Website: macys
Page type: review-order
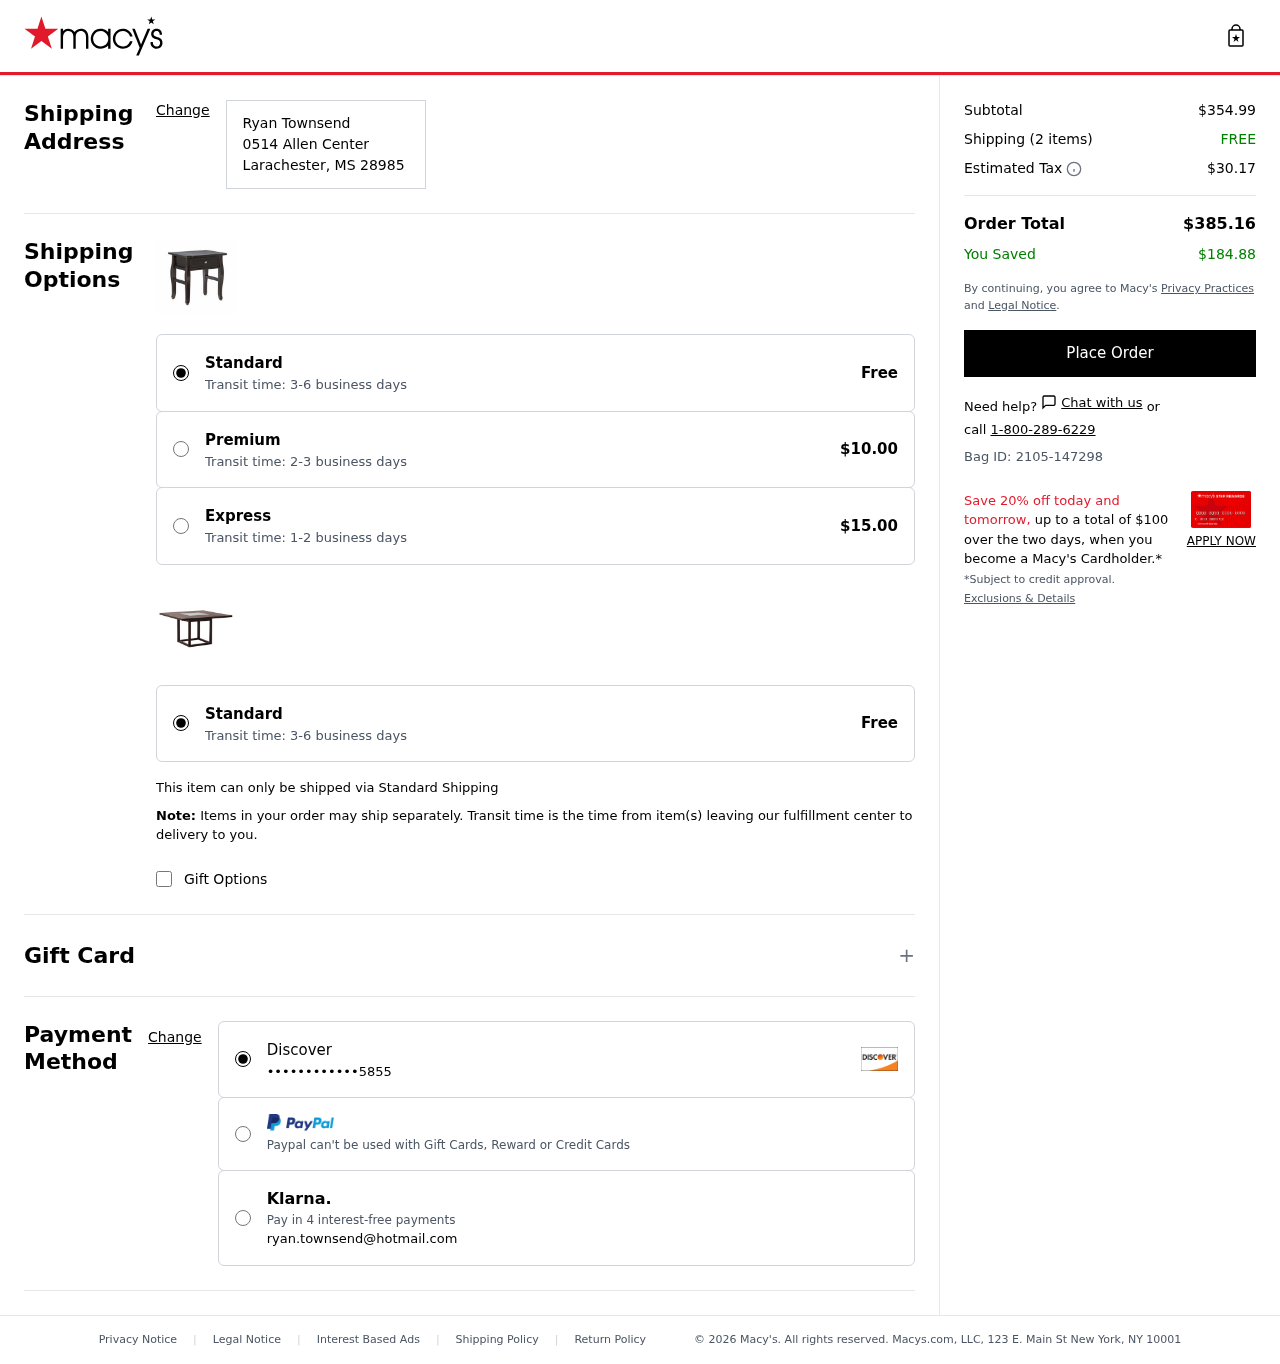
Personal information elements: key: PII_CARD_LAST4
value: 5855
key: PII_CARD_TYPE
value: Discover
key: PII_CITY
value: Larachester
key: PII_EMAIL
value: ryan.townsend@hotmail.com
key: PII_FULLNAME
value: Ryan Townsend
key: PII_POSTCODE
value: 28985
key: PII_STATE_ABBR
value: MS
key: PII_STREET
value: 0514 Allen Center
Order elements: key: ORDER_SUBTOTAL
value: $354.99
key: ORDER_NUM_ITEMS
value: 2
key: ORDER_SHIPPING_COST
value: FREE
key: ORDER_TAX
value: $30.17
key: ORDER_TOTAL
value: $385.16
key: ORDER_SAVINGS
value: $184.88
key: ORDER_BAG_ID
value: Bag ID: 2105-147298